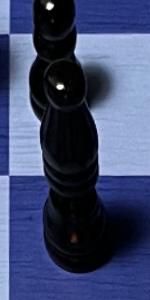
Label: Bishop_Black